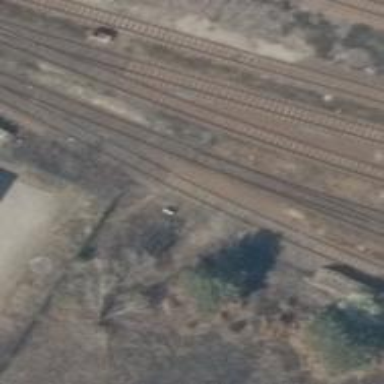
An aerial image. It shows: Railway yard.